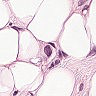
Metastatic tissue present: yes